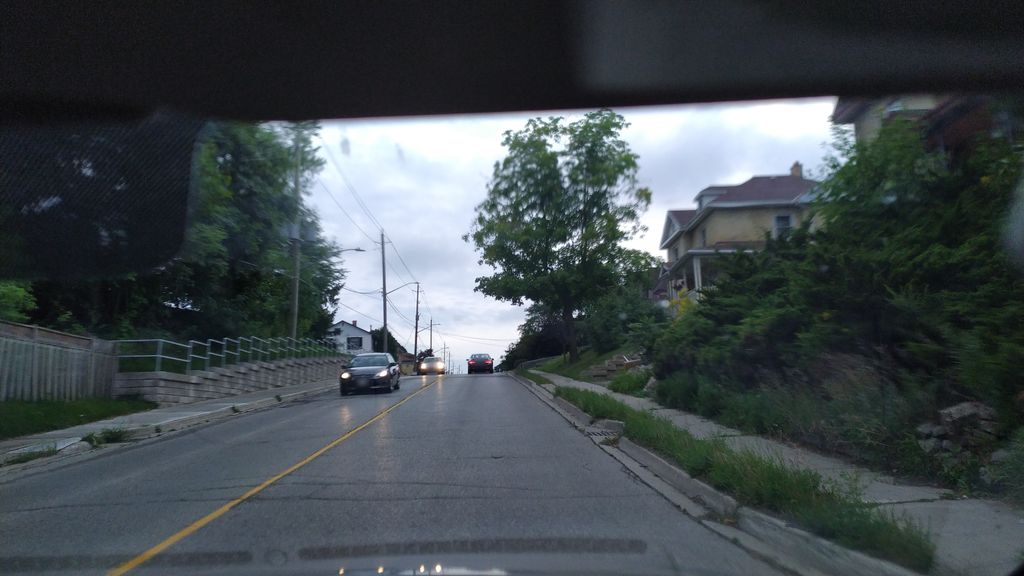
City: kitchener-waterloo